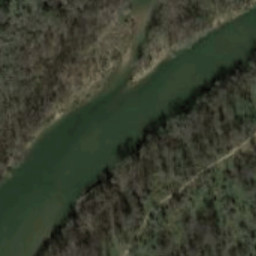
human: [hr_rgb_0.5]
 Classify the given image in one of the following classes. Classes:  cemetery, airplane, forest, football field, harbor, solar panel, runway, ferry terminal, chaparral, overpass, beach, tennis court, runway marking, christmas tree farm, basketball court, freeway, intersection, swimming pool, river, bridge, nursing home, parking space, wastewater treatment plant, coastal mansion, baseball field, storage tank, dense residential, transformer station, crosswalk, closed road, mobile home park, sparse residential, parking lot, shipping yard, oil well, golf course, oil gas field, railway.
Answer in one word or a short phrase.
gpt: river